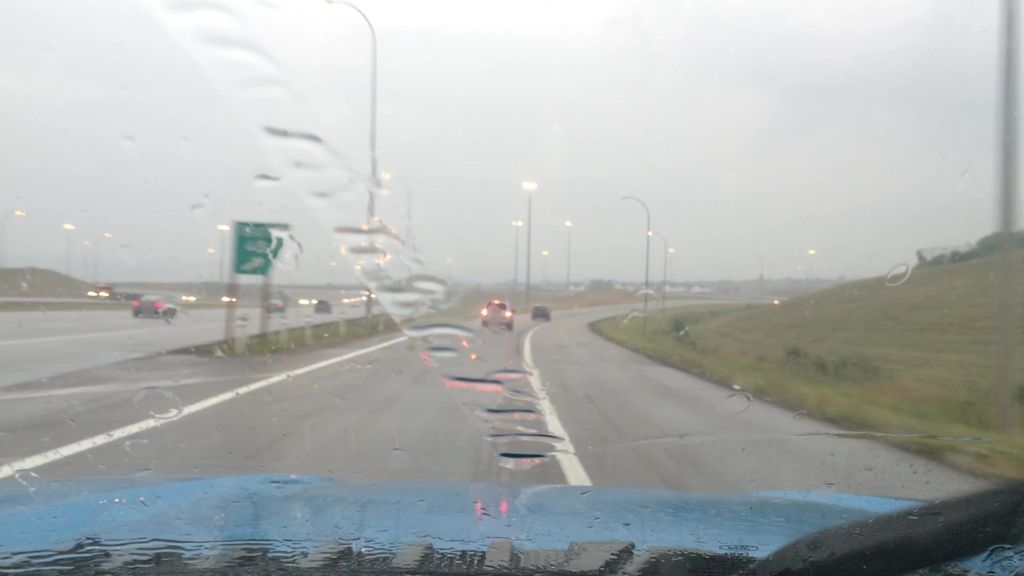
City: calgary